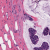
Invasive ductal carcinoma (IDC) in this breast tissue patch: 0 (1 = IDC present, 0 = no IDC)